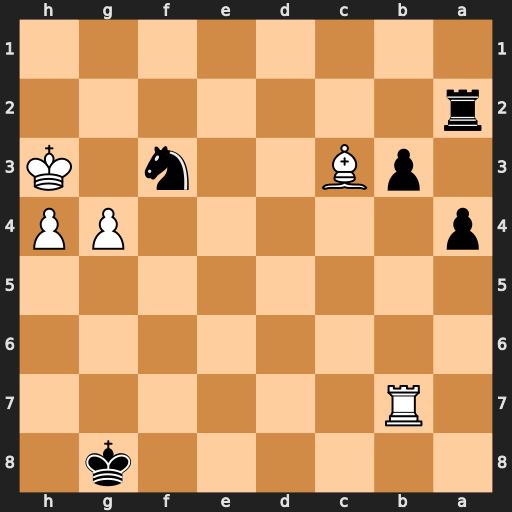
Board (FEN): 6k1/1R6/8/8/p5PP/1pB2n1K/r7/8
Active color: b
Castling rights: -
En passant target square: -
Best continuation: Ng1+ Kg3 Ne2+